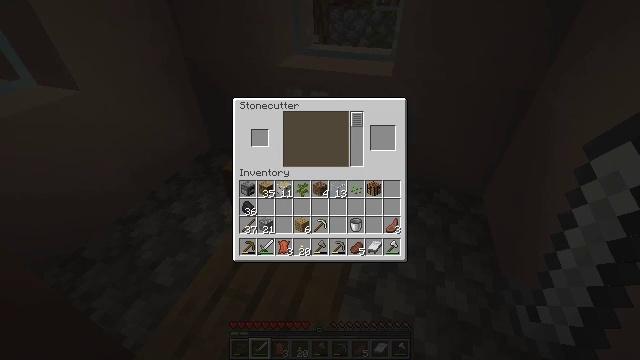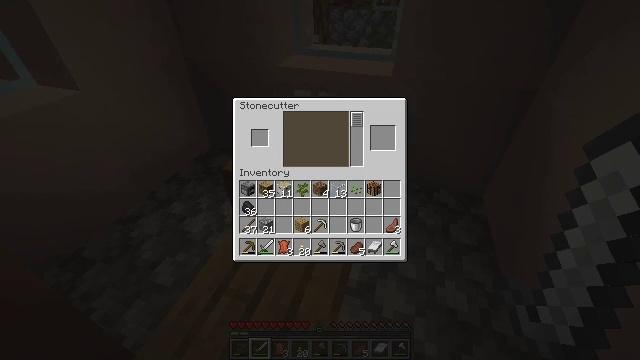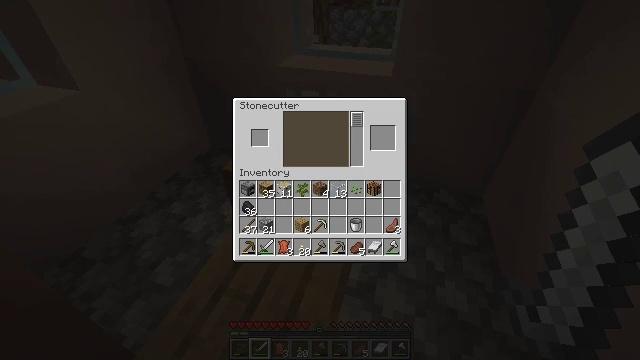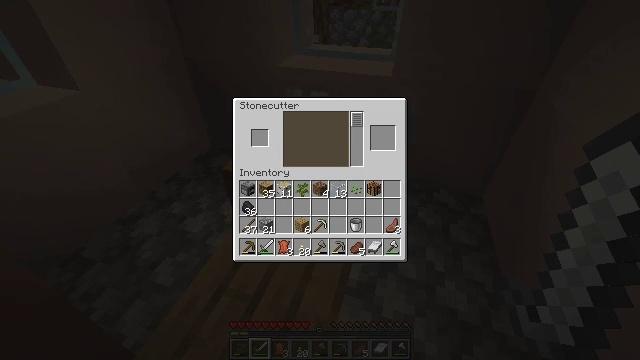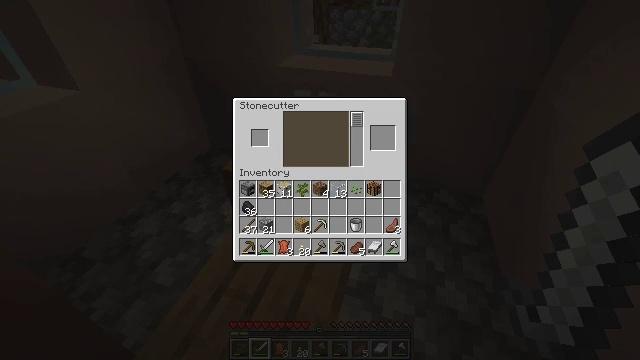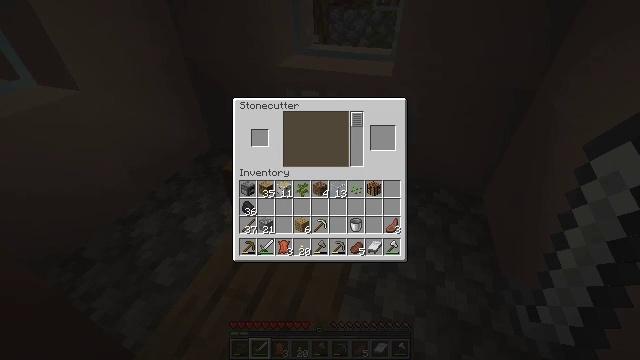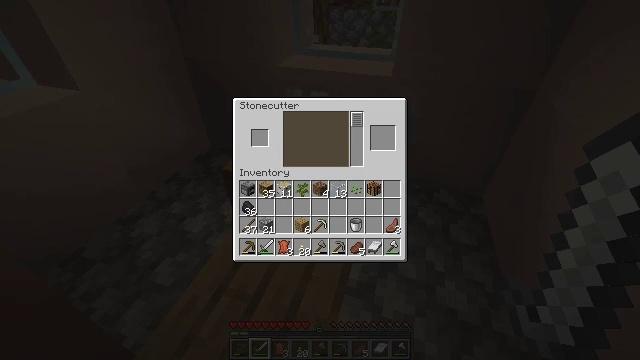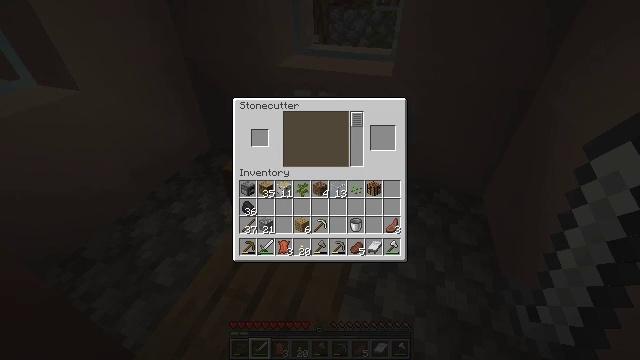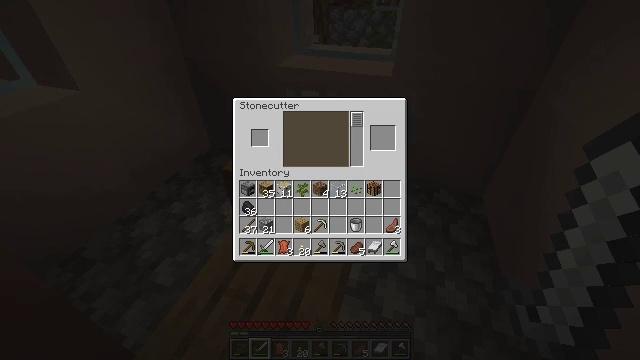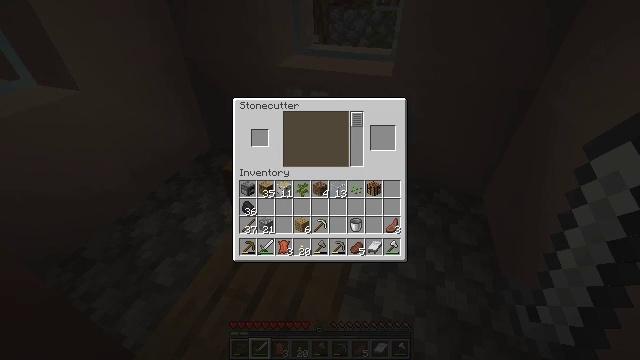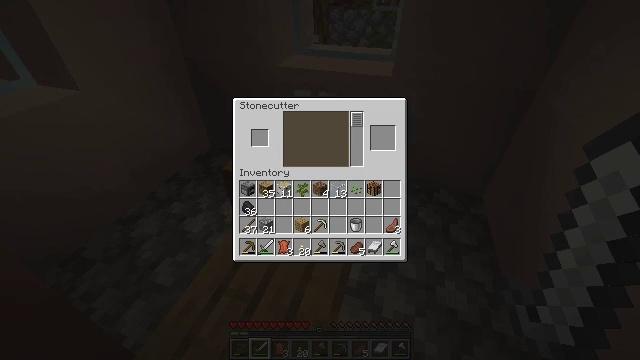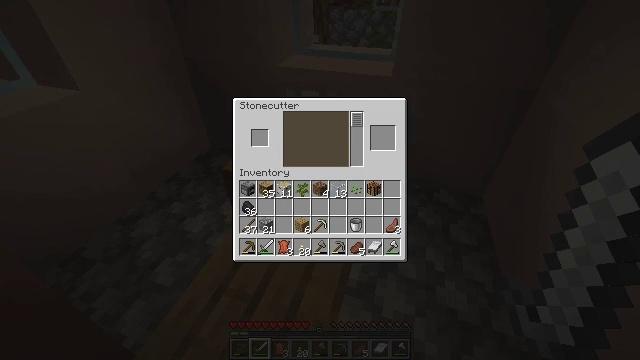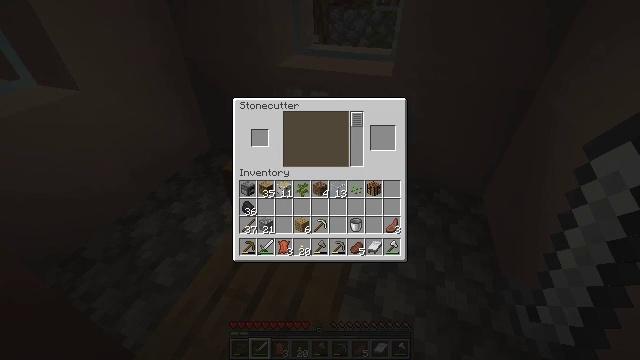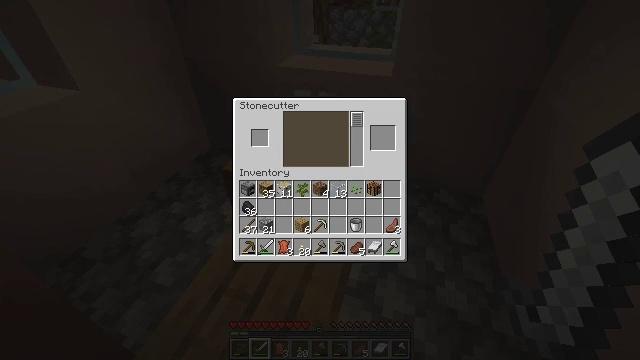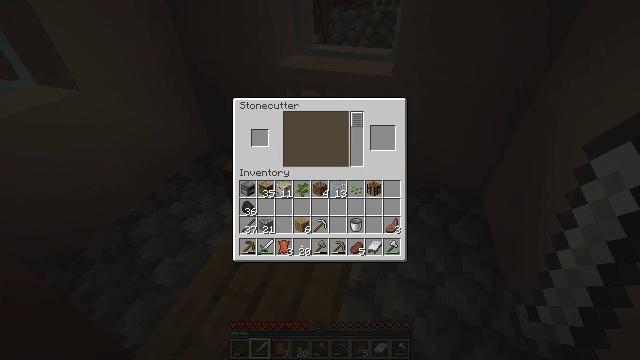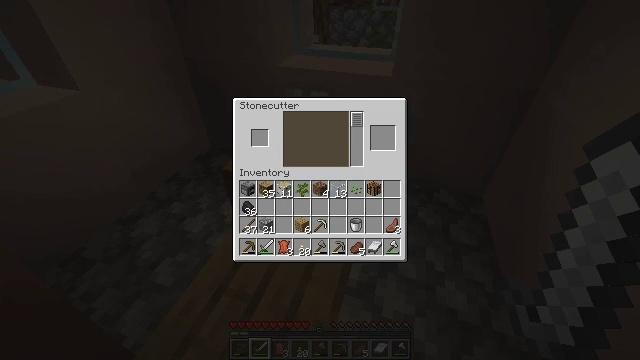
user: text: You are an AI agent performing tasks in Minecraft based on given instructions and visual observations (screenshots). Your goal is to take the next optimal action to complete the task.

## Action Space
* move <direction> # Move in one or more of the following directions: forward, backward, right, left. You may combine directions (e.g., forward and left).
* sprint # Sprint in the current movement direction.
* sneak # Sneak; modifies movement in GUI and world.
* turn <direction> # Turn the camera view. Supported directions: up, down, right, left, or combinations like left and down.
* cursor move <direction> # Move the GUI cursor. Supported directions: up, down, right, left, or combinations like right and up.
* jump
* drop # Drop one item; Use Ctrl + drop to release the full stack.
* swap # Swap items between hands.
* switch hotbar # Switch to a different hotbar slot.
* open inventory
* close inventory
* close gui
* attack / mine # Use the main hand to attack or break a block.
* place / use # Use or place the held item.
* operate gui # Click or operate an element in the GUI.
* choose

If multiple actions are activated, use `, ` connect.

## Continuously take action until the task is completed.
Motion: motion action
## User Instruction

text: Mine a hay block from the field.
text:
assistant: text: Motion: no_op
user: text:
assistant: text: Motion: no_op
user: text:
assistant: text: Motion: no_op
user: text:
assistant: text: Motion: no_op
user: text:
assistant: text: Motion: no_op
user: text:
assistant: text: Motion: no_op
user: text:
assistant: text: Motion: no_op
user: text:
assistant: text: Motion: no_op
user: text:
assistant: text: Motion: no_op
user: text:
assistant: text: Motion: no_op
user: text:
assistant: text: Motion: cursor move right
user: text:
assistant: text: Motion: cursor move right
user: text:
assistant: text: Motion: cursor move right
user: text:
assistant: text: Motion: no_op
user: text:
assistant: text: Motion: cursor move right
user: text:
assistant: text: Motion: no_op
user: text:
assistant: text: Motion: no_op
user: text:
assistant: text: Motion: no_op
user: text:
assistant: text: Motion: no_op
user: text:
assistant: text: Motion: no_op
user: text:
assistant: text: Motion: no_op
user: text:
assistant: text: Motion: no_op
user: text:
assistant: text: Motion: no_op
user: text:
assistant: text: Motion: no_op
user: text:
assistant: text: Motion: no_op
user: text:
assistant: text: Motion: no_op
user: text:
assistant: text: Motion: no_op
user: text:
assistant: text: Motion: operate gui
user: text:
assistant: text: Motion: operate gui
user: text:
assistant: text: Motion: operate gui